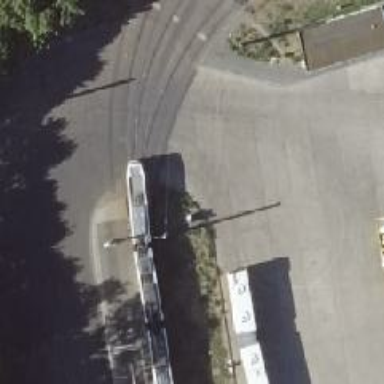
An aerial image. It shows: Tram level crossing on the railway.